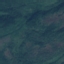
Land use / land cover class: Forest